Question: I am creating a WPF / XAML app. When I try to drag a Bing Map control onto my WPF form, I get:

I then tried to build the project, and got these two msgs:
'''
Warning 1 Project "Platypus" depends upon SDK "Bing Maps for C#, C++, or Visual Basic v1.0"
which supports apps targeting "Windows 8.0". To verify whether "Bing Maps for C#, C++, or Visual Basic v1.0" is compatible with "Windows 8.1", contact the SDK author or see http://go.microsoft.com/fwlink/?LinkID=309181.
Error 2 The processor architecture of the project being built "Any CPU" is not supported by the
referenced SDK "Bing.Maps.Xaml, Version=1.0". Please consider changing the targeted processor
architecture of your project (in Visual Studio this can be done through the Configuration Manager) to one of the architectures supported by the SDK: "x86, x64, ARM".
'''
What processor architecture should I choose for an app destined to run on Windows? x64, or ARM?
## UPDATE
So I changed the project to x86, and now when I go to the Designer, it tells me, "Design view is unavailable for x64 and ARM target platforms."
## UPDATE 2
So I tried the "fix" <URL>, but it didn't help - I still see that same message.
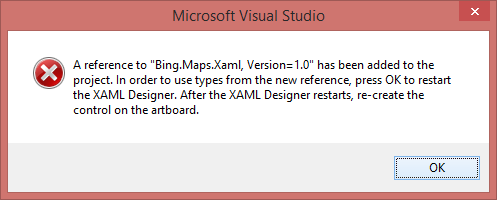
Answer: I guess using the x64 is good since you are trying to build a desktop application. ARM is actually an architecture for embedded systems. Desktop computers have two architecture x86 which is know as 32bit and x64. x64 architecture can support more RAM and x86 only supports 3GB of RAM so you can get more power. But if you built it on x64 Architecture, x86 can't use it.. and if you built it on x86, x64 can use it. You make the choice.